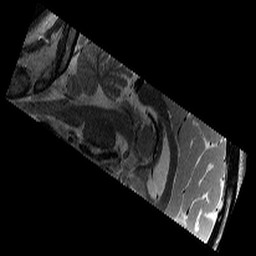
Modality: T2w
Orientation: sagittal
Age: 14
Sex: female
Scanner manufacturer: siemens
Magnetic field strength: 3 T
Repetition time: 9.23 s
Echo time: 0.067 s